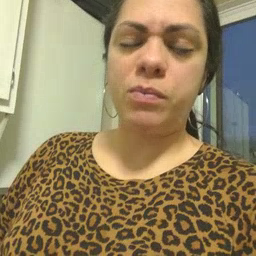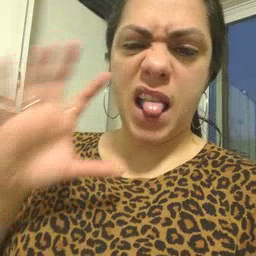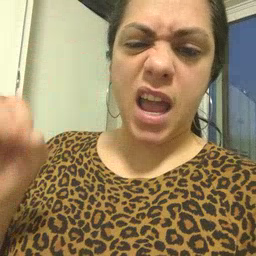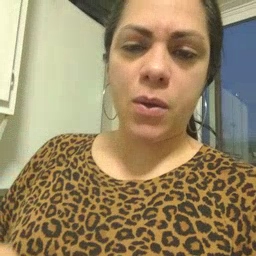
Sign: loud